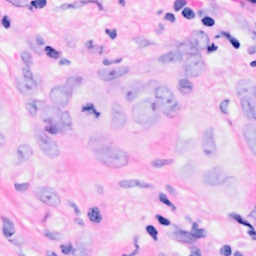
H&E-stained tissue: Breast